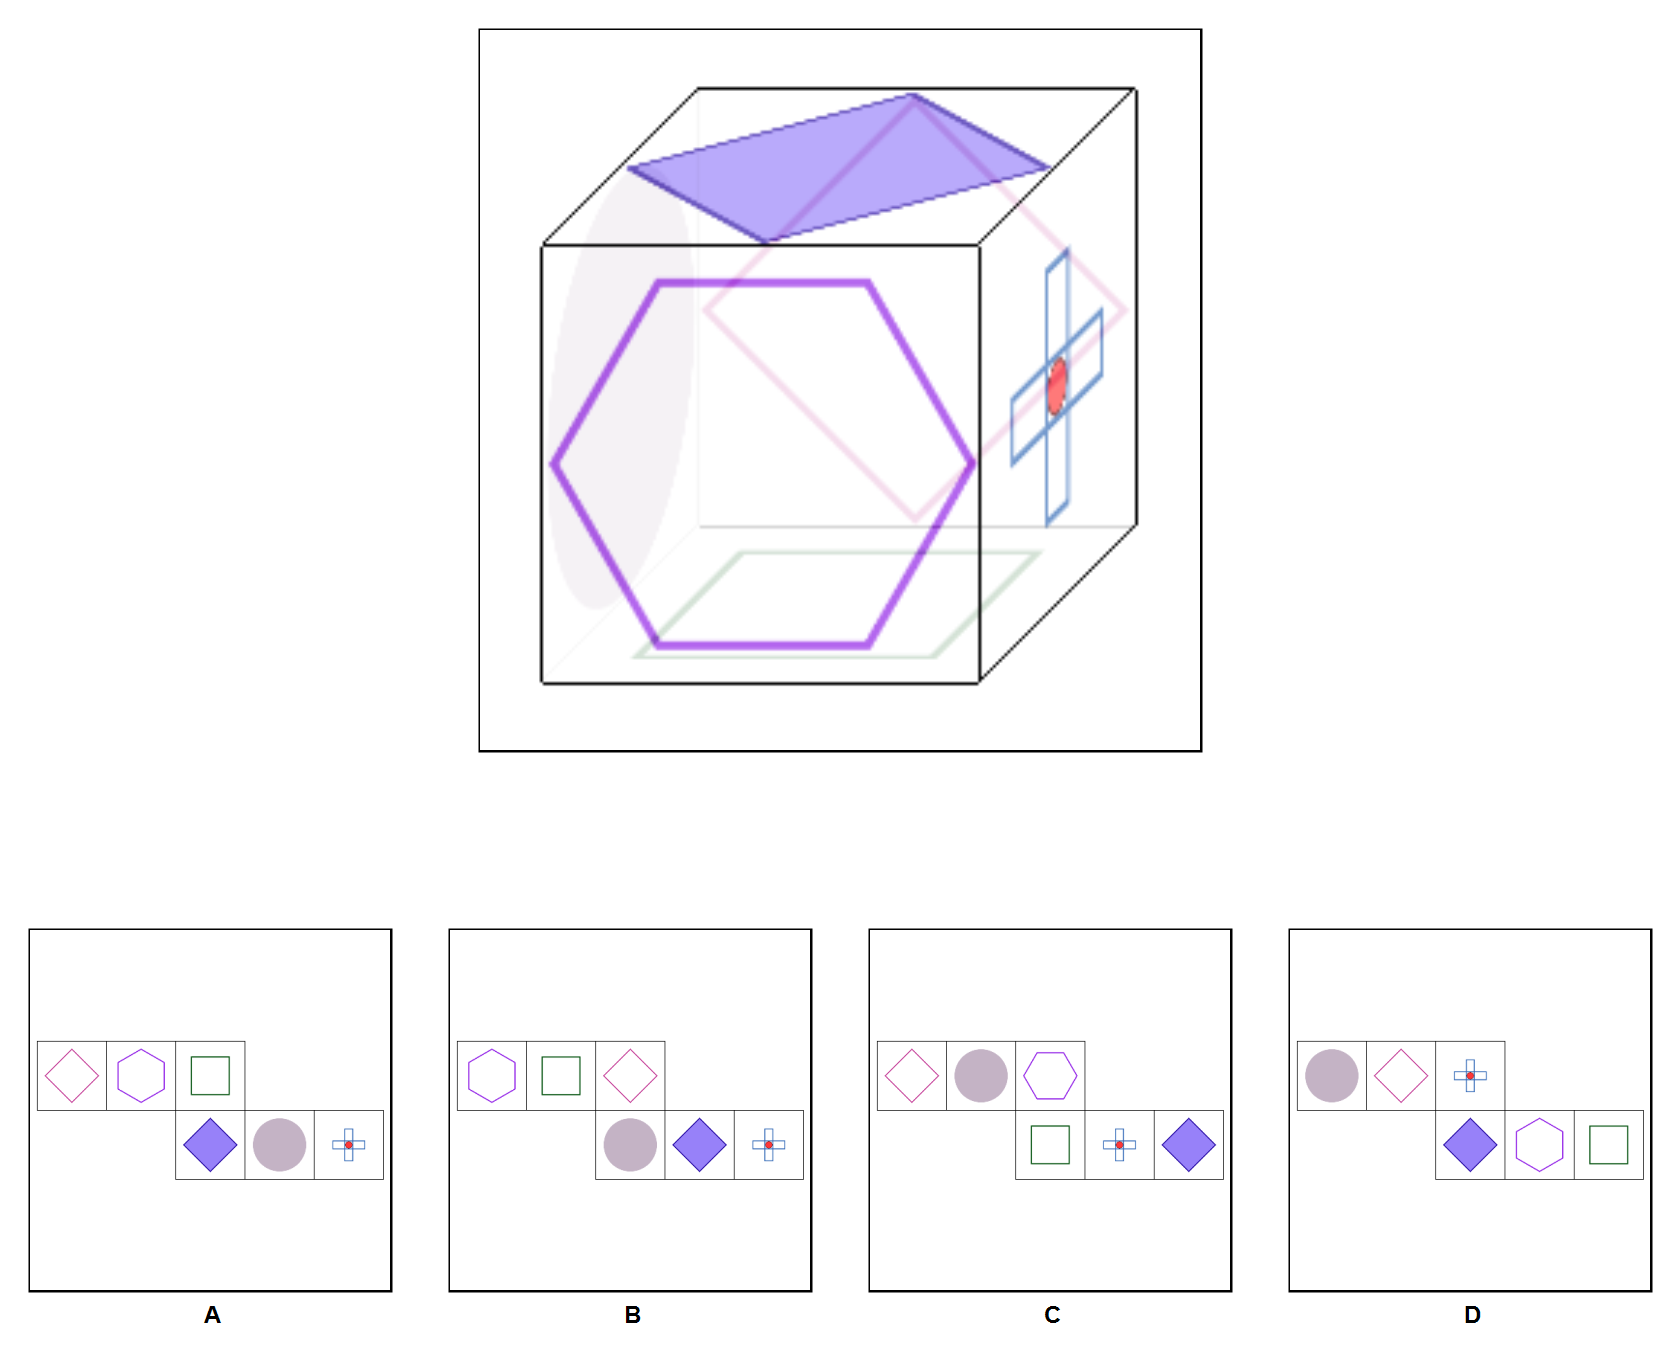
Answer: A